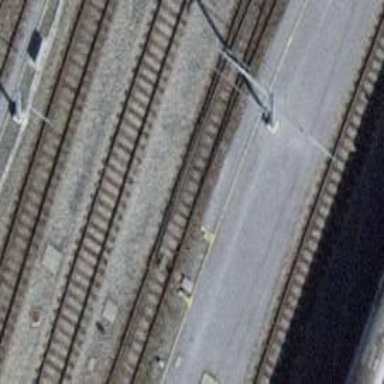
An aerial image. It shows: Railway switch.